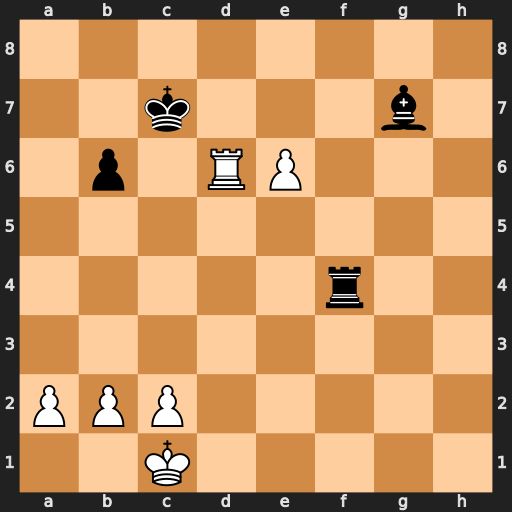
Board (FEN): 8/2k3b1/1p1RP3/8/5r2/8/PPP5/2K5
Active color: w
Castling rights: -
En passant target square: -
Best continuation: Rd7+ Kc8 Rxg7